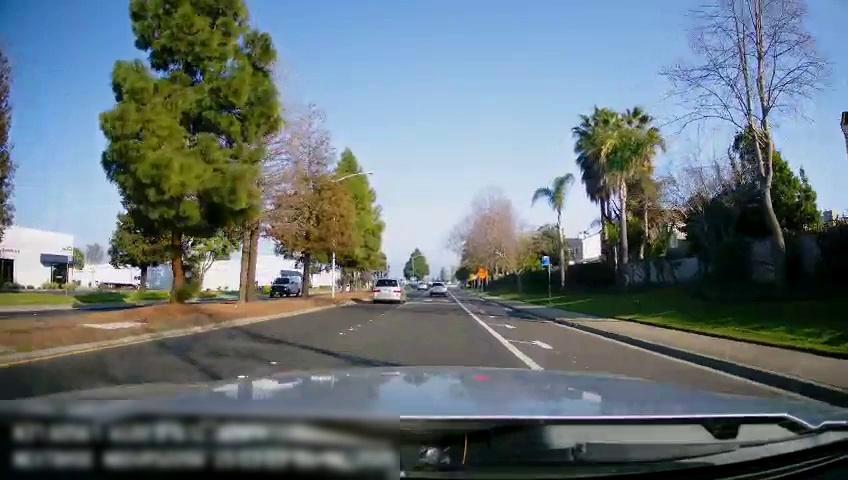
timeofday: Day
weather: Sunny
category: Drivable Space
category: Drivable Space
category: Vehicles | Van
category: Vehicles | SUV
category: Vehicles | Van
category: Vehicles | SUV
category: Lanes | Alternate Lane
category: Lanes | Current Lane
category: Lanes | Current Lane
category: Traffic | Signs
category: Traffic | Signs
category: Traffic | Signs